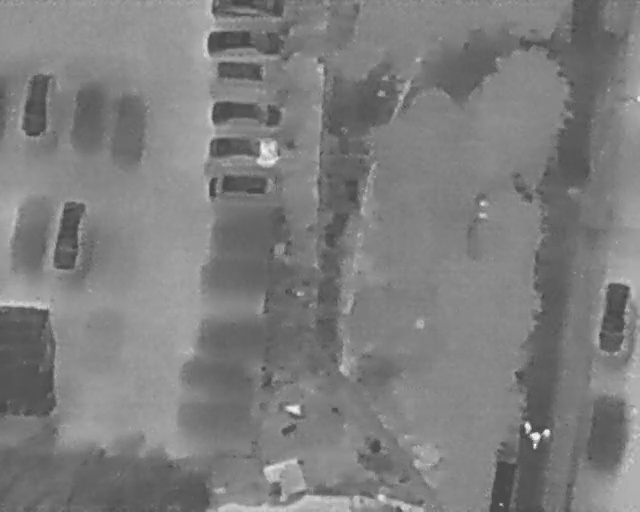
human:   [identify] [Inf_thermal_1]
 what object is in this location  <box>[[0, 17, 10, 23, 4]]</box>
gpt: <ref>1 medium car at the top left</ref>

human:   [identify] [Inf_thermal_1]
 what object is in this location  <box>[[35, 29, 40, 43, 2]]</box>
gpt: <ref>1 medium car at the center</ref>

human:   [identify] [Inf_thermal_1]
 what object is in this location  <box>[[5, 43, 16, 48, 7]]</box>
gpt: <ref>1 medium car at the left</ref>

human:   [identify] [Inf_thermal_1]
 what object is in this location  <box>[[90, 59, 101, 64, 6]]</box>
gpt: <ref>1 medium car at the right</ref>